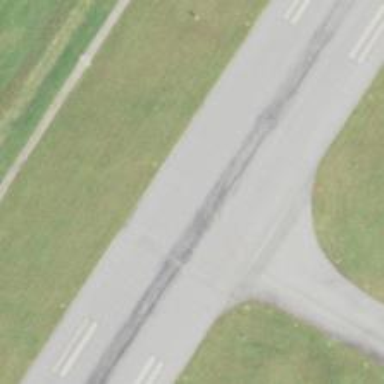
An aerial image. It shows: Image of taxiway at airport.